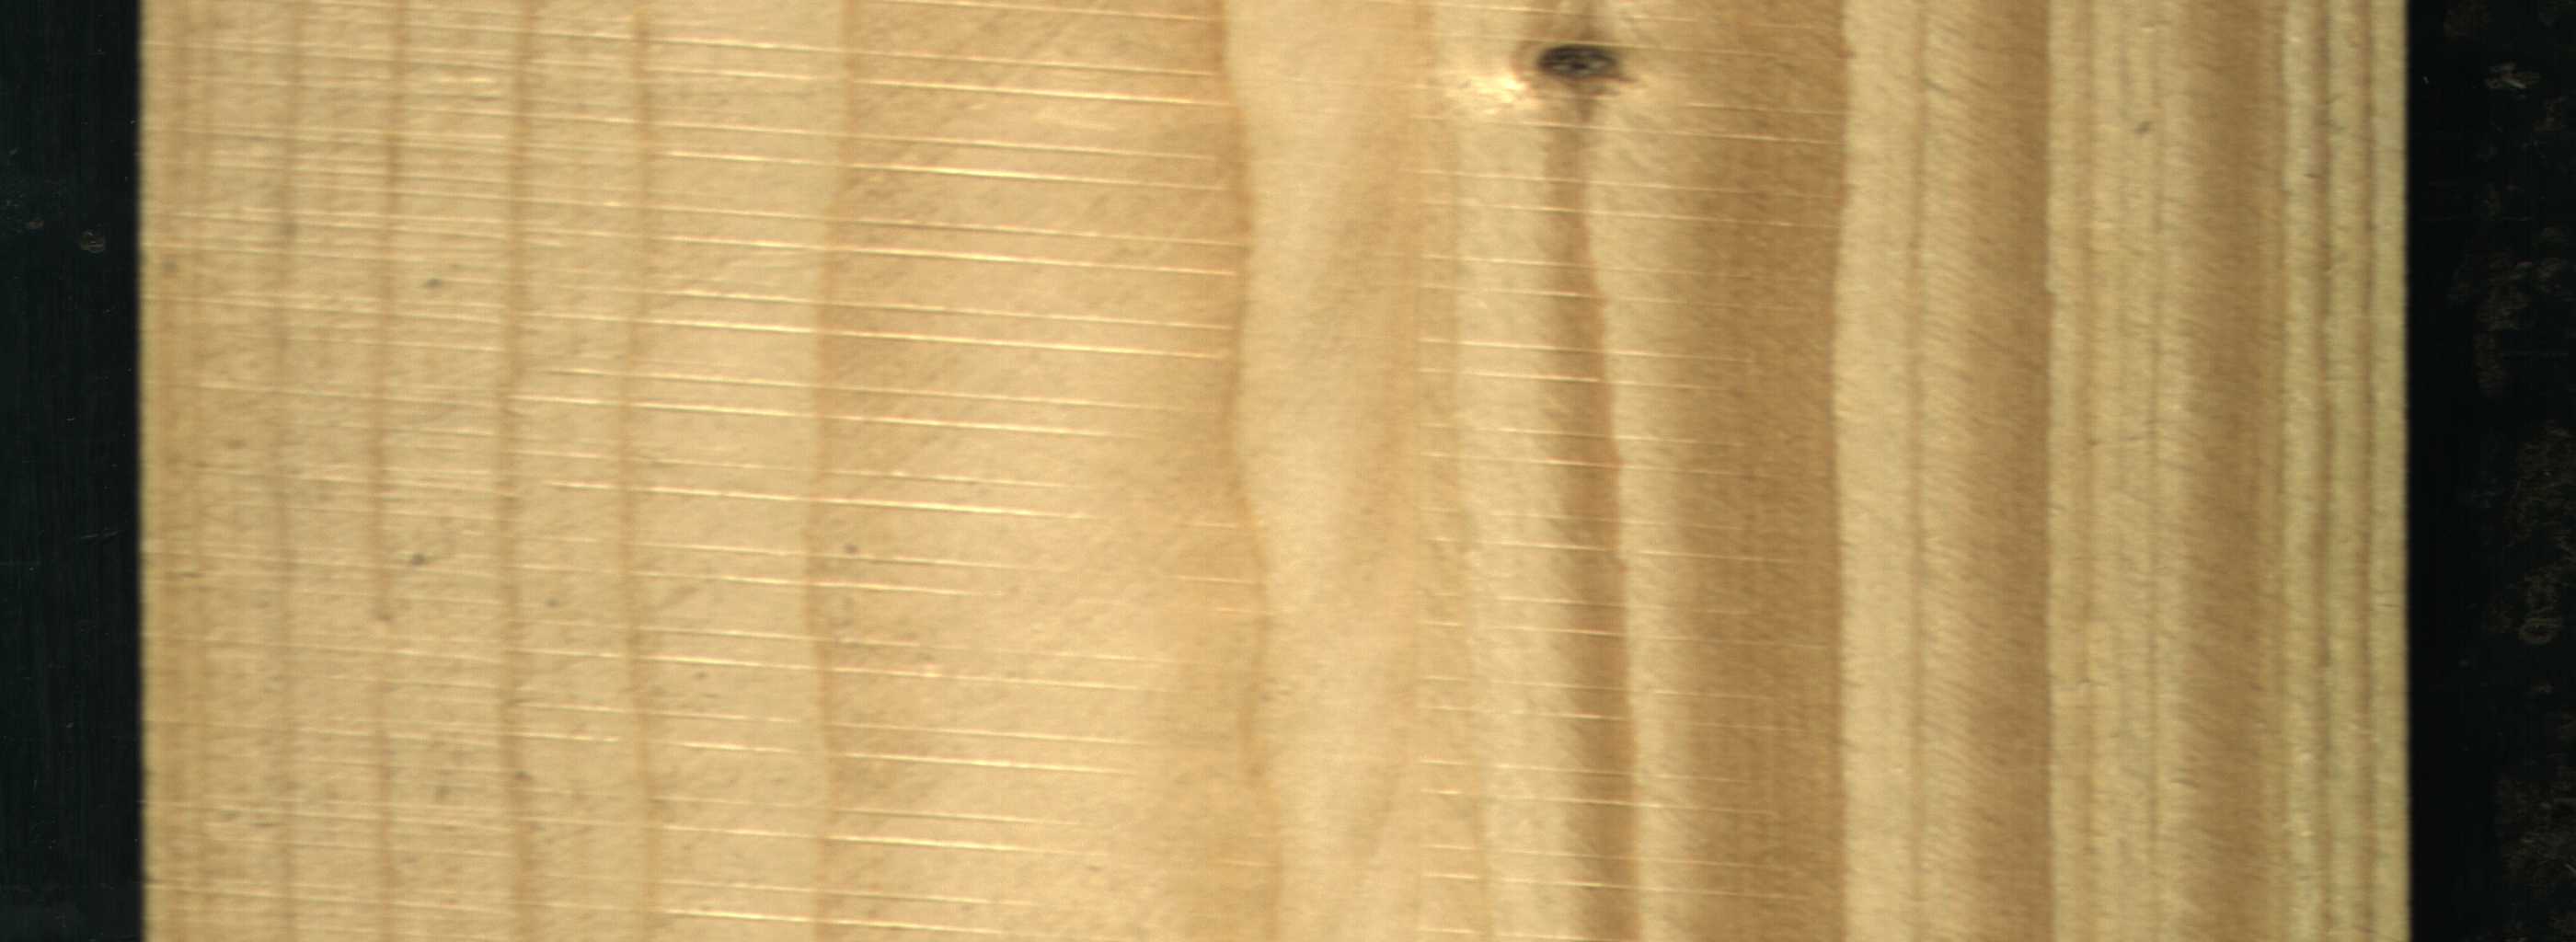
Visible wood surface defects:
Dead_Knot